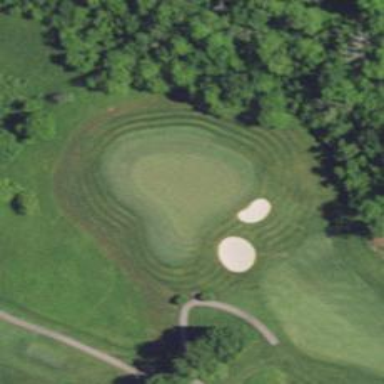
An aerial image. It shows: Golf hole.